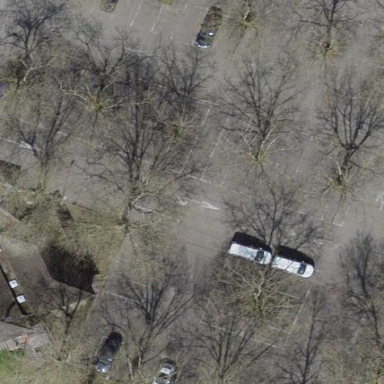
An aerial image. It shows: Parking area.